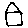
Label: house